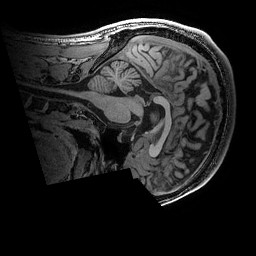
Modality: T1w
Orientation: sagittal
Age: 19
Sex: male
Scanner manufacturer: ge
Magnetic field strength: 3 T
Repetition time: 0.007 s
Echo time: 0.00342 s